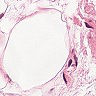
Metastatic tissue present: no